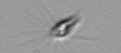
Label: Calciopappus